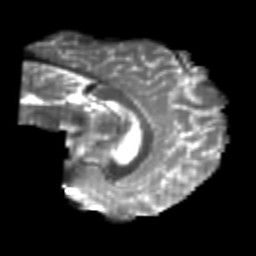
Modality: T2w
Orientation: sagittal
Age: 22
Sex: male
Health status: healthy
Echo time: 0.074 s